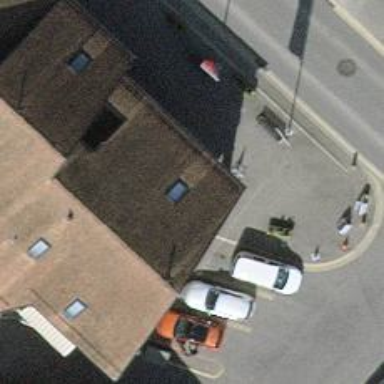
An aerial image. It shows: Convenience shop.